Field crop: maize
Growth stage: 2
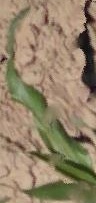
Species: maize